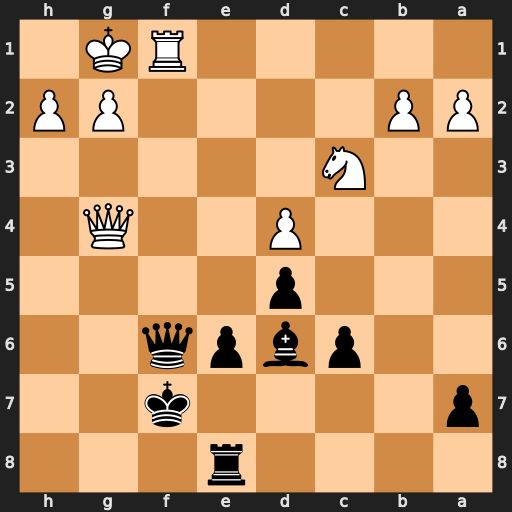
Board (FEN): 4r3/p4k2/2pbpq2/3p4/3P2Q1/2N5/PP4PP/5RK1
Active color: b
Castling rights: -
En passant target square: -
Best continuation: Bxh2+ Kxh2 Qxf1